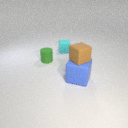
large blue rubber cube in front of small green rubber cylinder